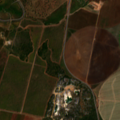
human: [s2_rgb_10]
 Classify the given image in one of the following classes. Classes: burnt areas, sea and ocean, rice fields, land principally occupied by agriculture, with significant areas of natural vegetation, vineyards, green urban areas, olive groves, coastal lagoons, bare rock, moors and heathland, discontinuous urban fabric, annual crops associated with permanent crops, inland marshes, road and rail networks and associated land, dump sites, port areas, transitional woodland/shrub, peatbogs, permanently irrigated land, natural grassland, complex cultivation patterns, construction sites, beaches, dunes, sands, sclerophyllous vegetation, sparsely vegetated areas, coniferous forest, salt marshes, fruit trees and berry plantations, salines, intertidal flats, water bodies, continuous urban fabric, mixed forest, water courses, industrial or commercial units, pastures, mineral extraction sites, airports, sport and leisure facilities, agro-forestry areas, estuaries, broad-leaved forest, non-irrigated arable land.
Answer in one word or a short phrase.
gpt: continuous urban fabric